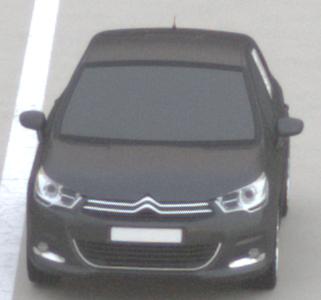
Make: Citroen
Model: C4 VTi 95
Detailed model: C4 (II)
Model produced from: 2012/08
Model produced until: 2013/06
Doors: 5
Color: gray
Road condition: dry road
Daytime: sunrise or sunset
Contrast: low contrast